Question: I have a columnrange graph and want to define the color of a single bar line. If you see the second set in the picture. depending on a certain condition I would liek to change this to different color. '$schedule[] = array($date_from, ( date('Y-m-d',strtotime($model['ProjectEndDate'])) > date('Y-m-d') )? $today*1000 : $date_to);' if endate is not greater than today then change color to red.

How would I do this?
'''
$('#container').highcharts({
'chart':{
'type':'columnrange',
'inverted':true,
},
'exporting':{
'enabled':true
},
'title':{
'text':'Projects incomplete in 2013'
},
'xAxis':{
'categories':<?=$cat?>
},
'yAxis':{
'title':'Date',
'type':'datetime',
'dateTimeLabelFormats':{
'month':'%b'
},
'min':Date.UTC(2013,00,01)
},
'tooltip':{
formatter: function(){
return '<b>' +this.series.name + ':</b> '+ Highcharts.dateFormat('%e %b, %Y', this.point.low) + ' - ' + Highcharts.dateFormat('%e %b, %Y', this.point.high) +'<br/>' ;
}
},
'legend':{
'enabled':false
},
'series':[
{
'name':'Start - End',
'data':<?=$data?>
},
{
'name':'Forecast',
'data':<?=$schedule?>,
'color': 'green'
},
{
'name':'Actual',
'data':<?=$complete?>,
'color': 'yellow'
}
]
});
'''
In my I have
'''
public function actionGraph(){
$command = Yii::app()->db->createCommand("
SELECT
view_webprojectreport.PROJECT,
view_webprojectreport.StartDATE,
view_webprojectreport.ProjectEndDate,
view_webprojectreport.PERCENT,
view_webprojectreport.ASAAREA
FROM
view_webprojectreport
WHERE
view_webprojectreport.StartDATE >= '2013' AND
view_webprojectreport.ProjectEndDate IS NOT NULL AND
view_webprojectreport.PERCENT < 100
ORDER BY
view_webprojectreport.PERCENT DESC
")->queryAll();
$series = array();
$cat = array();
$totalLength = array();
$schedule = array();
$complete = array();
foreach ($command as $key => $model) {
$cat[] = $model['PROJECT'];
$date_from = (strtotime($model['StartDATE']) + 1*86400)*1000;
$date_to = (strtotime($model['ProjectEndDate']) + 1*86400)*1000;
$totalLength[] = array($date_from,$date_to);
$today = time();
$startdate = strtotime($model['StartDATE']);
$enddate = strtotime($model['ProjectEndDate']);
$diff_total = $enddate - $startdate;
$diff_today = $today - $startdate;
$percentage_date=round(($diff_today/$diff_total)*100,2);
$duration = ( ((strtotime($model['ProjectEndDate']) + 1*86400)*1000) - ((strtotime($model['StartDATE']) + 1*86400)*1000) );
$burn = ((time() )*1000) - ((strtotime($model['StartDATE']) + 1*86400)*1000);
$pBurned = $burn/$duration;
$time = $time = strtotime( ($date_from + $pBurned) );
//echo date('Y-m-d') . " : " . date('Y-m-d',strtotime($model['ProjectEndDate'])) . "<br>";
// place check for calculating if project end date is in past
$schedule[] = array($date_from, ( date('Y-m-d',strtotime($model['ProjectEndDate'])) > date('Y-m-d') )? $today*1000 : $date_to);
$percentage_to_get = round((float)$model['PERCENT'],2);
$percentage_of_days = ((int)$model['PERCENT'] == 0)? 0 : floor($diff_total/100*$percentage_to_get);
//echo date('Y-m-d', $startdate) . " : " . date('Y-m-d', $startdate + $percentage_of_days ) . "<br>";
//echo $startdate . " : " . ($startdate + $percentage_of_days) . "<br>";
$percentComplete = (($startdate + $percentage_of_days)+ 1*86400)*1000;
$complete[] = array($date_from,$percentComplete);
}
$series = array("series"=>array(
array(
'name'=>'Start - End',
'data'=>$totalLength
),
array(
'name'=>'Forecast',
'data'=>$schedule,
'color'=> 'green'
),
array(
'name'=>'Actual',
'data'=>$complete,
'color'=> 'yellow'
)
));
print_r($series);
$this->render('graph',array(
'cat'=>json_encode($cat),
"data"=>json_encode($totalLength),
"schedule"=>json_encode($schedule),
"complete"=>json_encode($complete),
"series"=>json_encode($series)
));
}
'''
'''
[[1357689600000,1372064004000],[1360972800000,1.3686588e+12],[1359158400000,1372064004000],[1.3630464e+12,1365721200000],[1359417600000,1372064004000],[1.3709916e+12,1372064004000],[1.3686588e+12,1372064004000],[1.3681404e+12,1372064004000],[1.3699548e+12,1372064004000],[1366930800000,1372064004000]]
'''
How would I incorporate the color in this?
'''
$schedule[] = array($date_from, ( date('Y-m-d',strtotime($model['ProjectEndDate'])) > date('Y-m-d') )? $today*1000 : $date_to);
'''
I have found <URL> and trying to implement but not working. graph displays nothing
<URL>
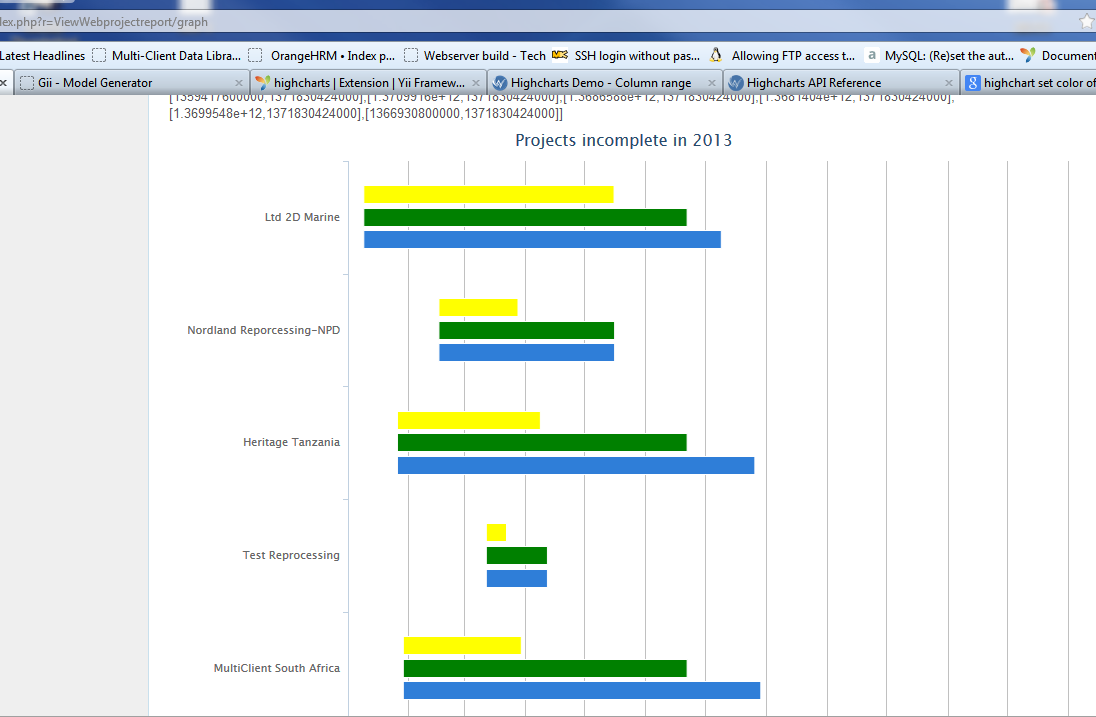
Answer: Your point should be object like :
'''
{
y:10,
color: 'red'
}
'''
So data should looks like:
'''
data:[{
y:10,
color: 'red'
},4,5,6,7,7]
'''
How to prepare correct structure:
<URL>